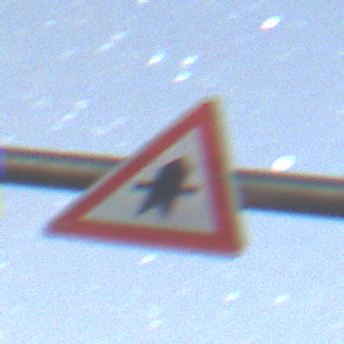
Verkehrszeichen: Vorfahrt
Umgebung: Outdoor, Nature
Tageszeit: Night
Wetter: Clear
Licht: Natural
Jahreszeit: NotSpecified
Kontrast: HighContrast